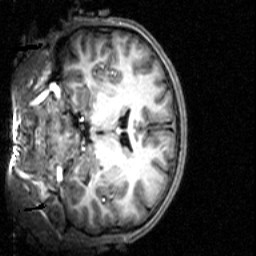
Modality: T1w
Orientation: coronal
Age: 19
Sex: male